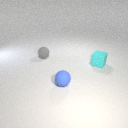
small blue rubber sphere in front of small cyan rubber cube